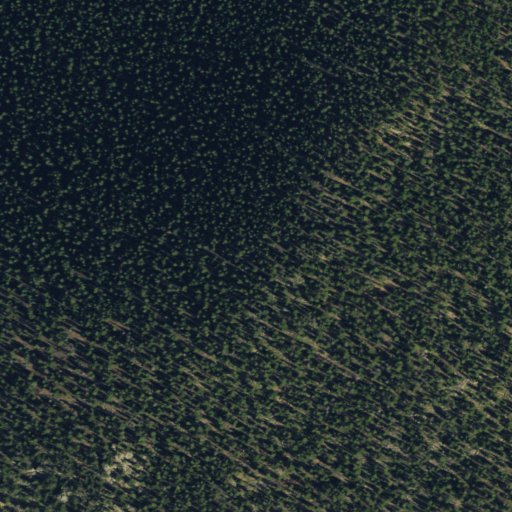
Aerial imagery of mountain in Colorado named Arrowhead Mountain containing only evergreen forest